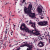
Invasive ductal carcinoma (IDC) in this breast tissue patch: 0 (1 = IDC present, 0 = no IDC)